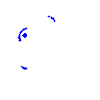
Particle: proton